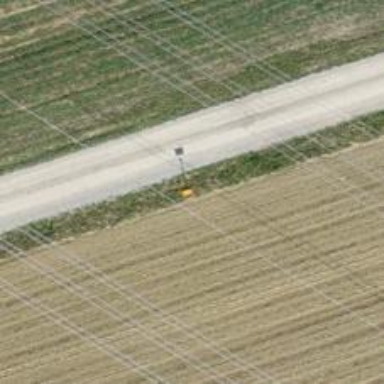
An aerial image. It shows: Aerial marker.